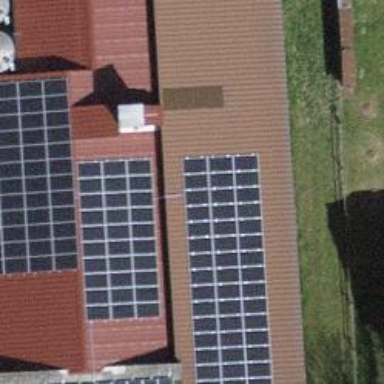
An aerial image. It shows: Solar power generator using photovoltaic panels.